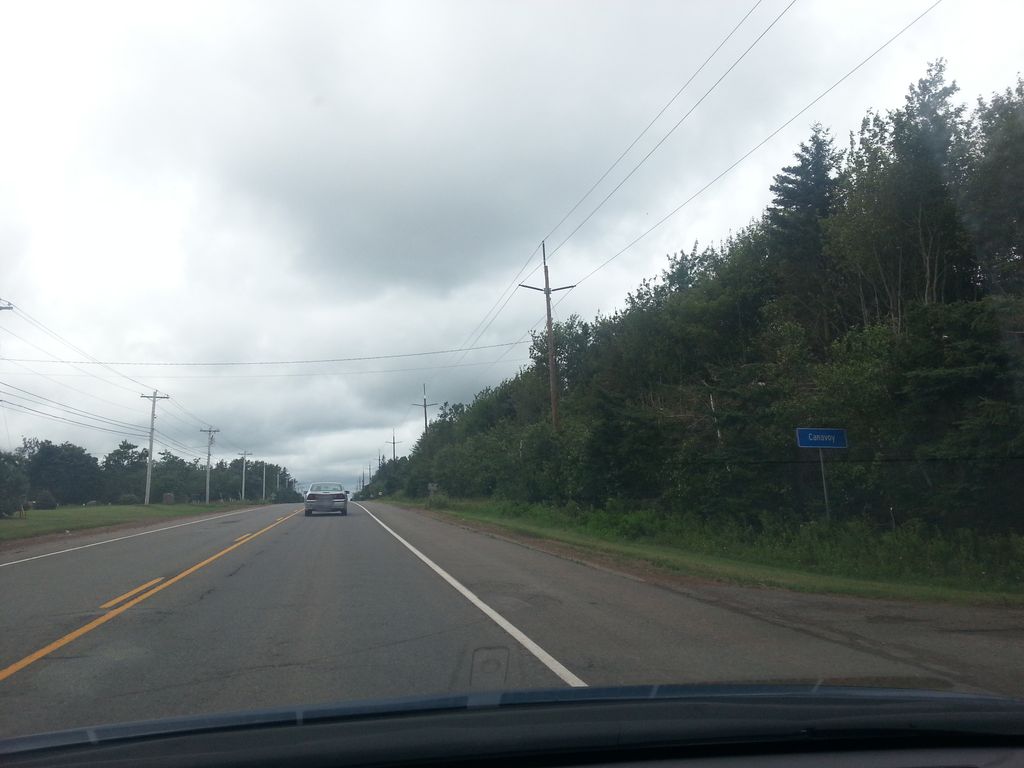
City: charlottetown